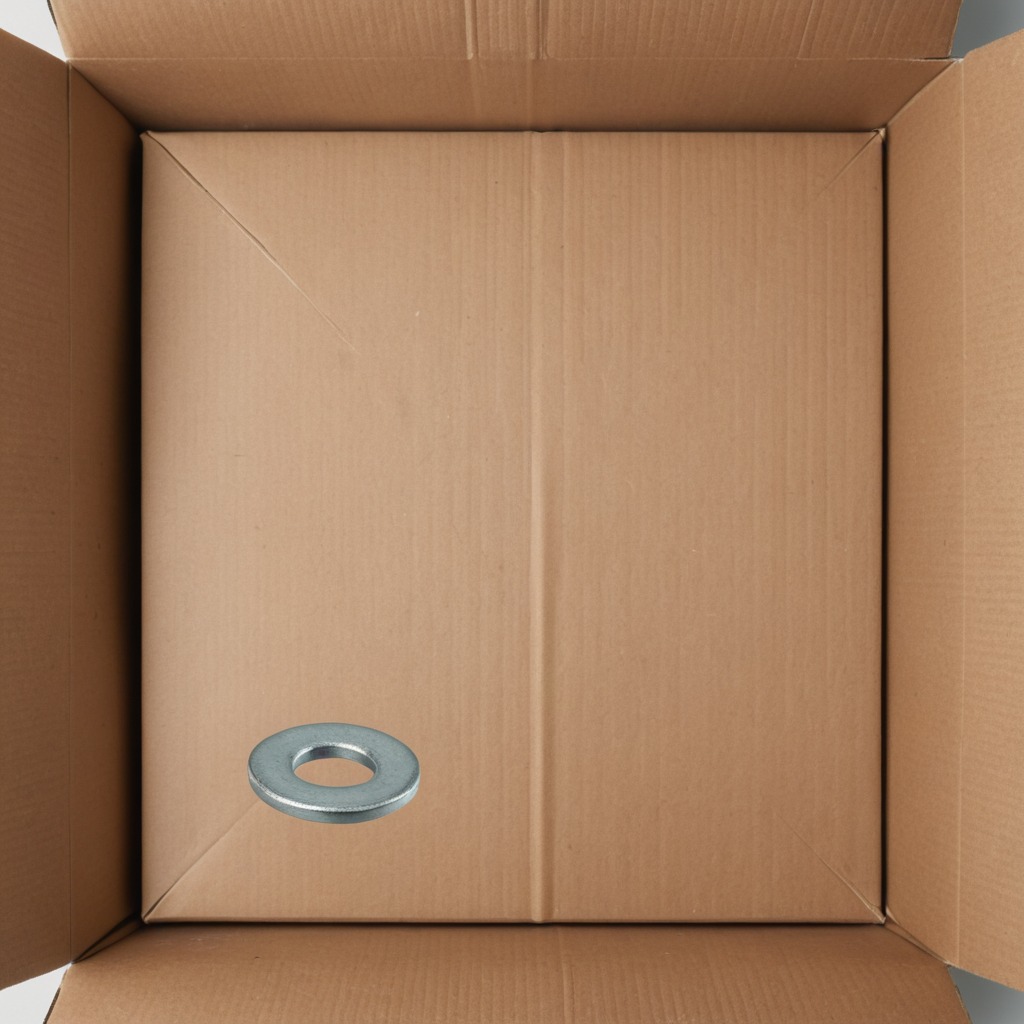
A flat metal washer is lying on a clean dry cardboard box surface in an outdoor workshop during daytime bright natural light soft shadows slightly creased but